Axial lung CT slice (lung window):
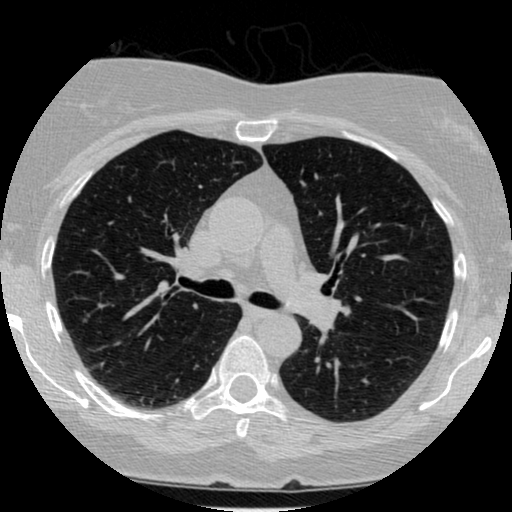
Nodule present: no